Question: I have a website and when I click on a link, I get this blue border around the link just during the time I am clicking it. When the new page loads, that highlighting is gone.
Here is an example screenshot how it looks right when I click on the link:

How can I stop this from happening?
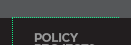
Answer: Use 'outline: 0;'
<URL>
<URL>